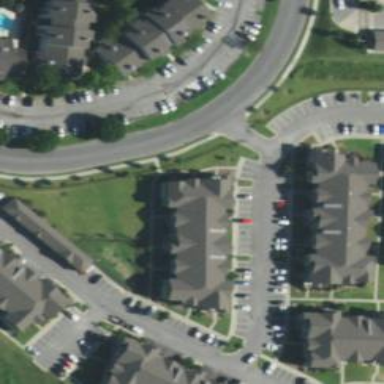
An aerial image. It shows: Living street.